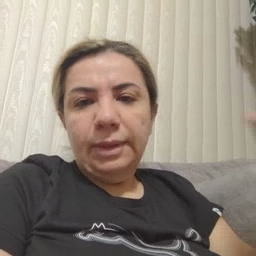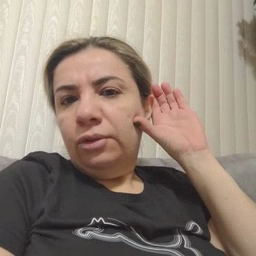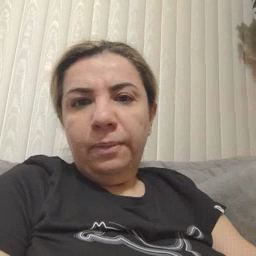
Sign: listen